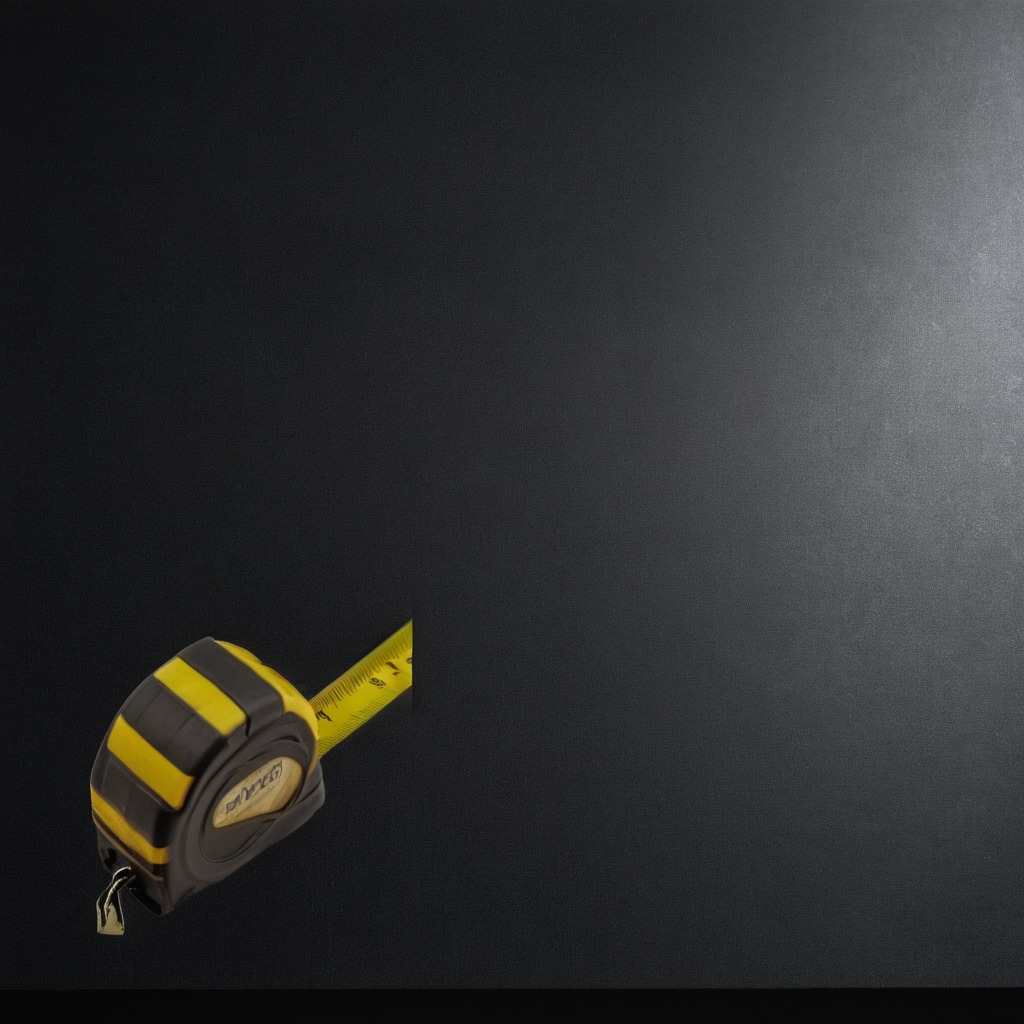
A measuring tape lies on the clean granite tabletop.